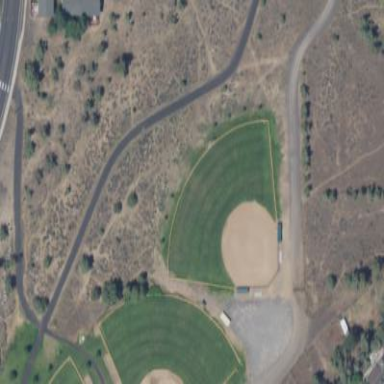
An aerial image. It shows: Baseball pitch for leisure land.